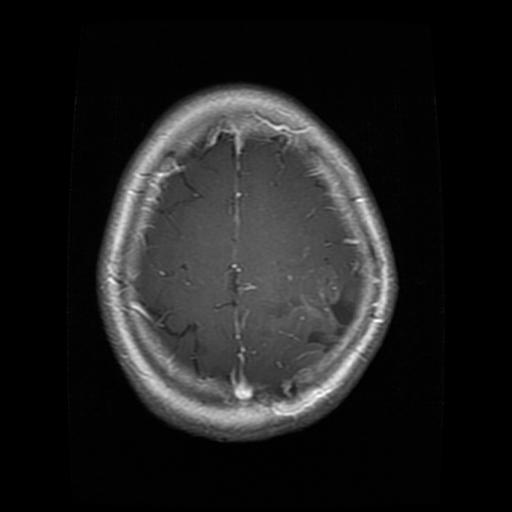
Label: glioma